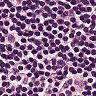
Metastatic tissue present: no